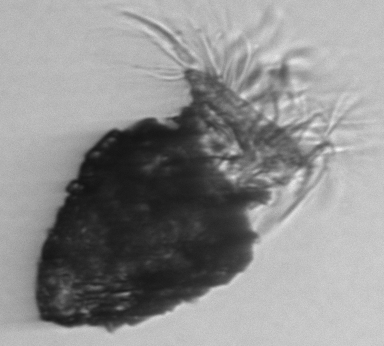
Label: Stenosemella_morphotype1